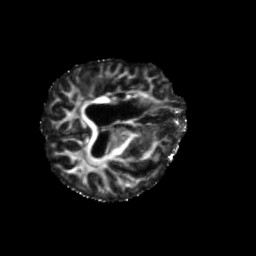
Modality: FA
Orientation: axial
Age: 70
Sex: male
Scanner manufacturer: siemens
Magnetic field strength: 3 T
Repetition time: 5.47 s
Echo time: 0.0854 s